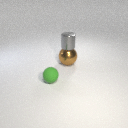
large brown metal sphere below small gray metal cylinder